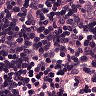
Metastatic tissue present: no